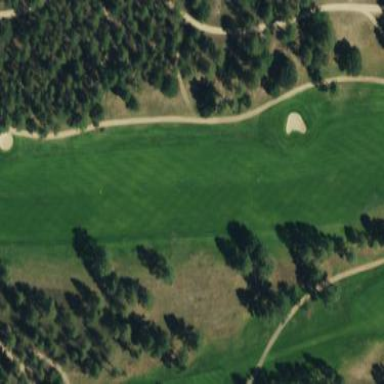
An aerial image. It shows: Scenic golf fairway.